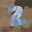
Label: 2